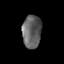
Tissue: lung
Cell type: Epithelial cells
Senescence score: 0.1965
Nuclear area (px): 611
Mean DAPI intensity: 98.448